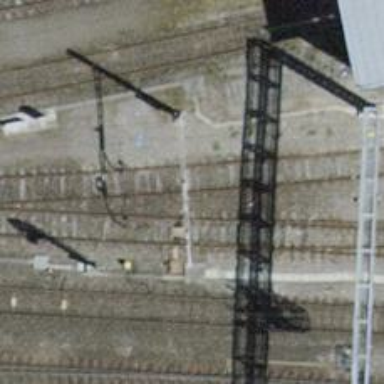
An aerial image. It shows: Railway switch.